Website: macys
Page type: account-selection
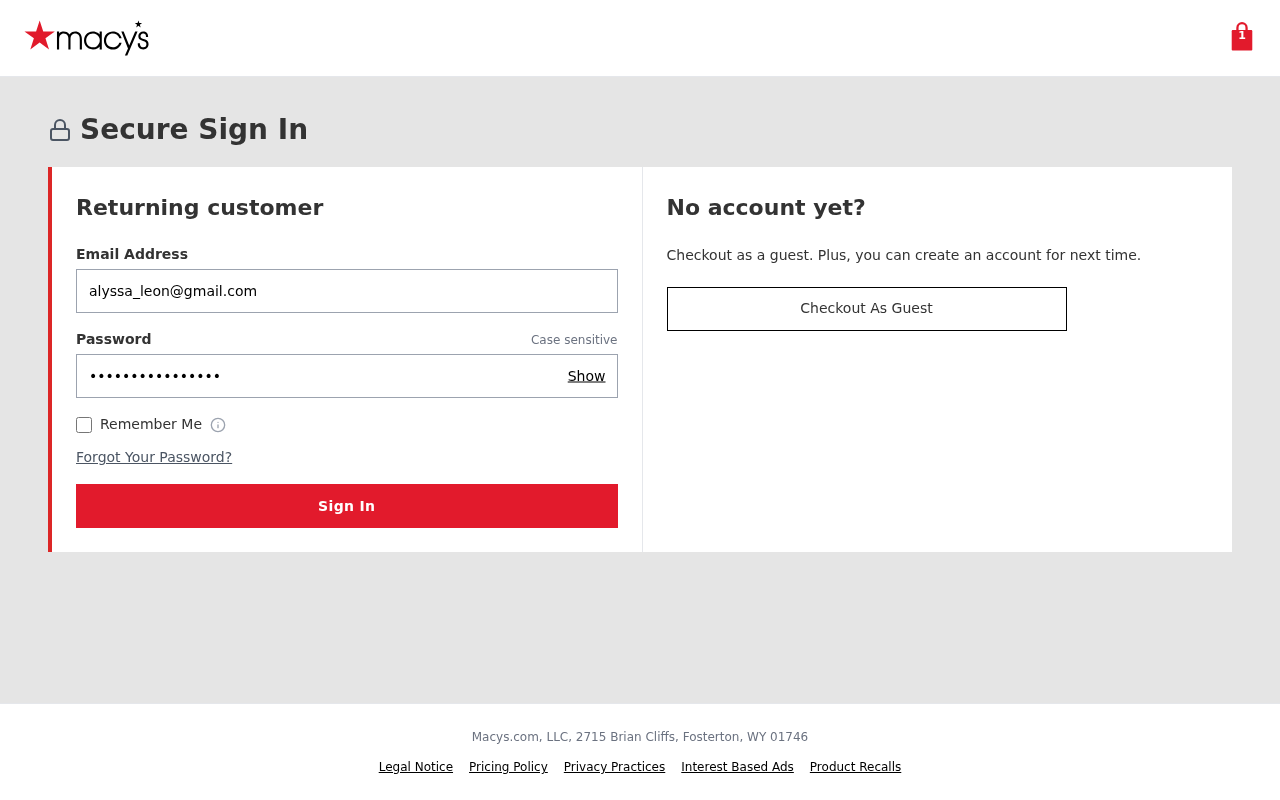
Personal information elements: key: PII_EMAIL
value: alyssa_leon@gmail.com
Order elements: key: ORDER_NUM_ITEMS
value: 1